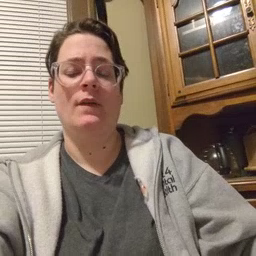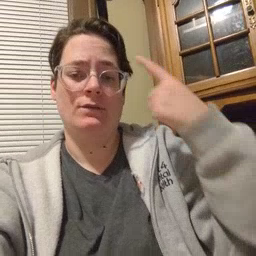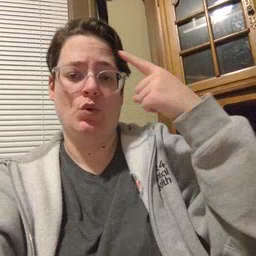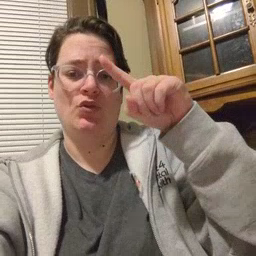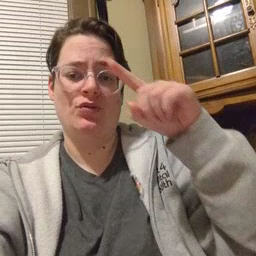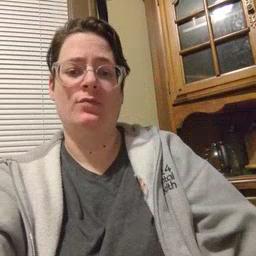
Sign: for